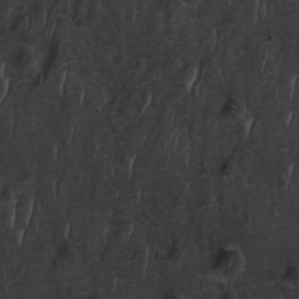
Label: non_frost